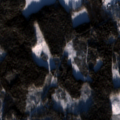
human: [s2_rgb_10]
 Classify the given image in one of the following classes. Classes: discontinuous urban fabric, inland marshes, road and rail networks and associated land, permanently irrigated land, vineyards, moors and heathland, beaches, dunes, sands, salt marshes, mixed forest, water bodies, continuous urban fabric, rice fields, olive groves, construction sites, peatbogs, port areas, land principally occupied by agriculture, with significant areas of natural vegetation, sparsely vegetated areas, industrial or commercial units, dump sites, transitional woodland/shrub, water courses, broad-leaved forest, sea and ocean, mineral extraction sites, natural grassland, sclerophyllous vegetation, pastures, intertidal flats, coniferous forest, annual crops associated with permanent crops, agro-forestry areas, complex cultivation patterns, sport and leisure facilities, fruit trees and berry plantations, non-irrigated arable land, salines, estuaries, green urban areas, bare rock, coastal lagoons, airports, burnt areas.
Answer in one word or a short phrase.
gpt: land principally occupied by agriculture, with significant areas of natural vegetation, coniferous forest, mixed forest, transitional woodland/shrub, water bodies